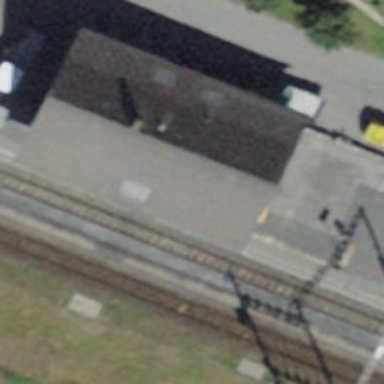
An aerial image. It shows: Railway station.